Interaction volume radius: 5 \u00c5
Interaction volume height: 30 \u00c5
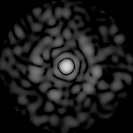
Disorder parameter: 0.8612